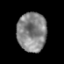
Tissue: prostate
Cell type: Epithelial cells
Senescence score: 0.32
Nuclear area (px): 1123
Mean DAPI intensity: 133.68